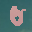
Label: 0